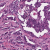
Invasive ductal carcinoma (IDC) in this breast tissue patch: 1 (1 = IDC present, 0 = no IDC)